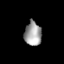
Tissue: lung
Cell type: Epithelial cells
Senescence score: 0.2395
Nuclear area (px): 394
Mean DAPI intensity: 162.437